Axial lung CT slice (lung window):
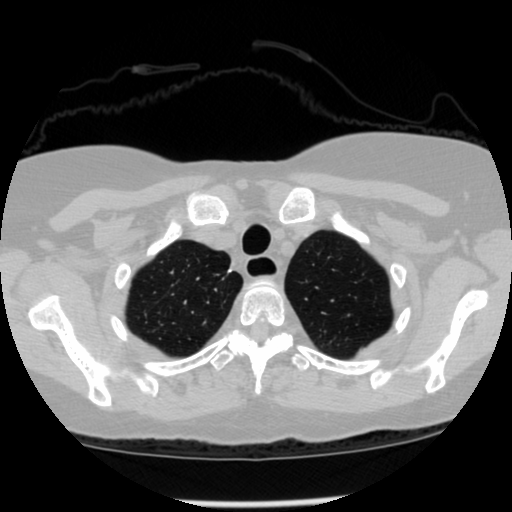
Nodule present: no